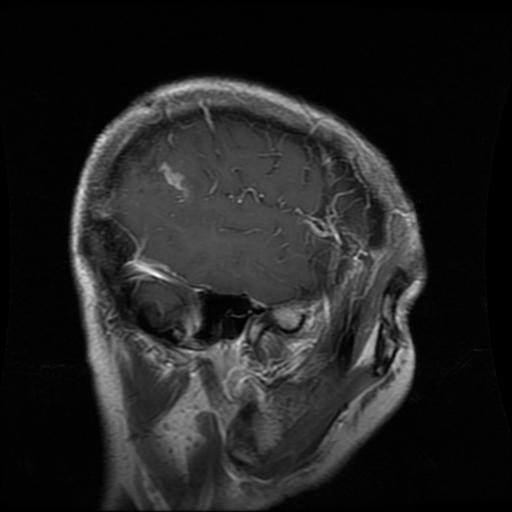
Label: glioma